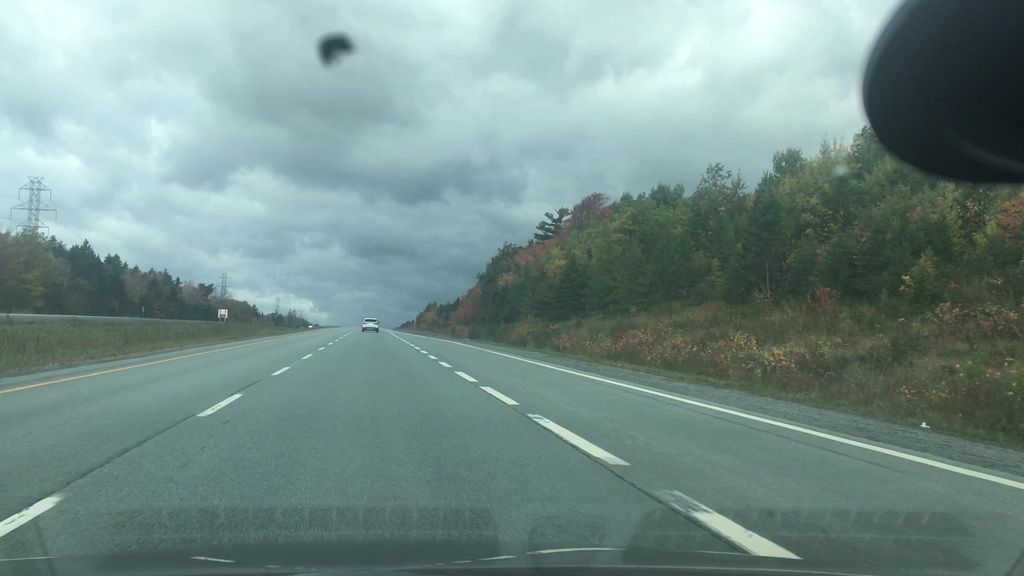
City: halifax